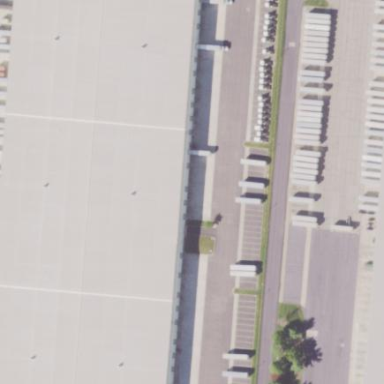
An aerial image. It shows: Warehouse.